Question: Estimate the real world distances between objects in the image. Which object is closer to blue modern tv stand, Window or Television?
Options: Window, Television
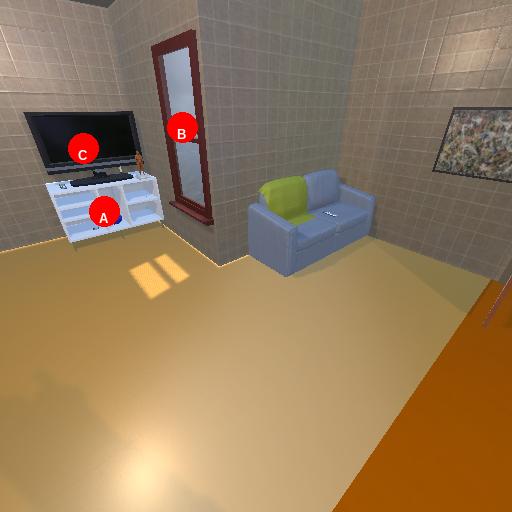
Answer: Window